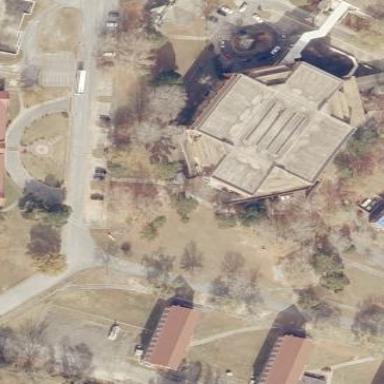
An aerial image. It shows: View of university building.